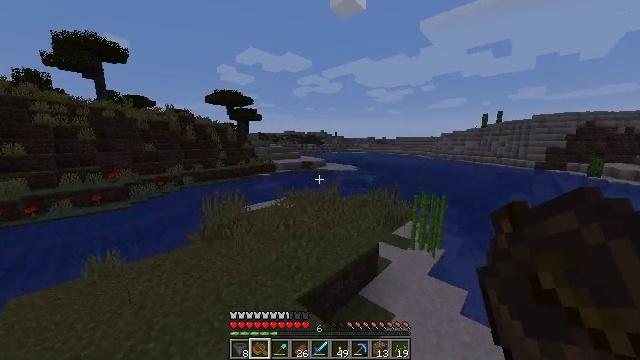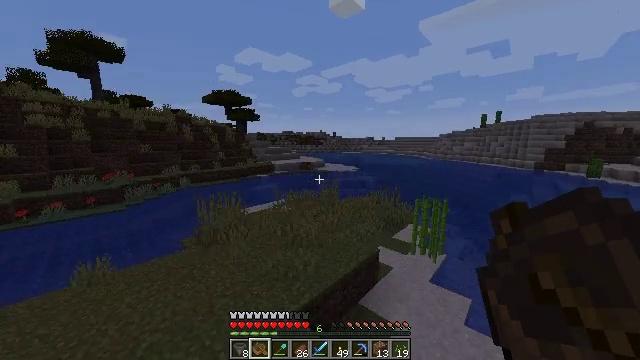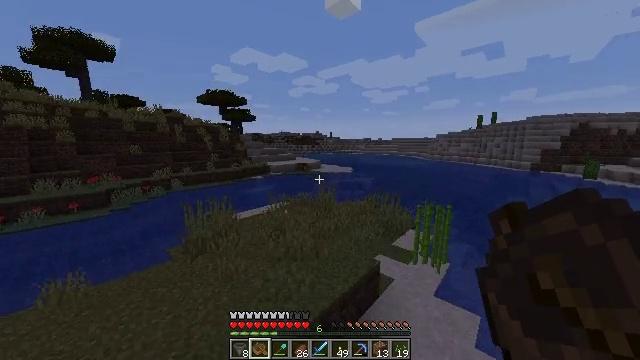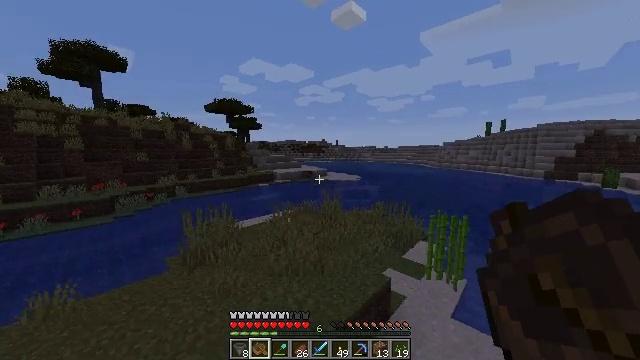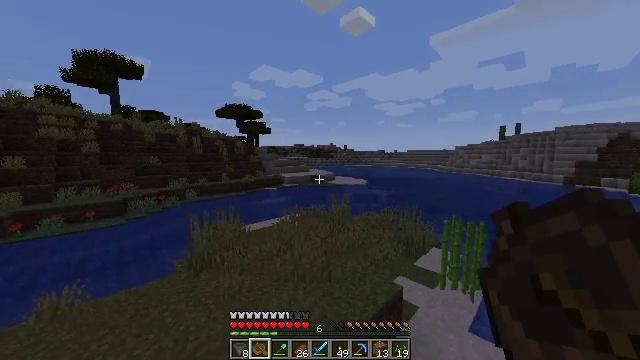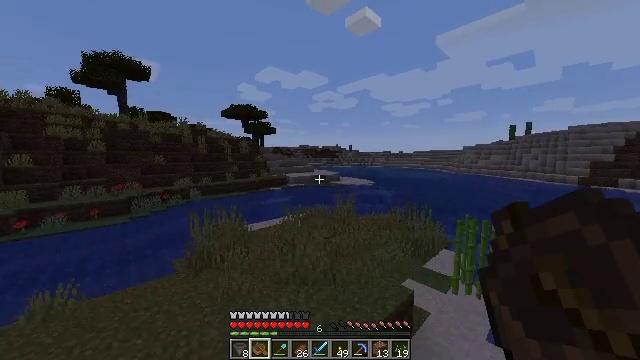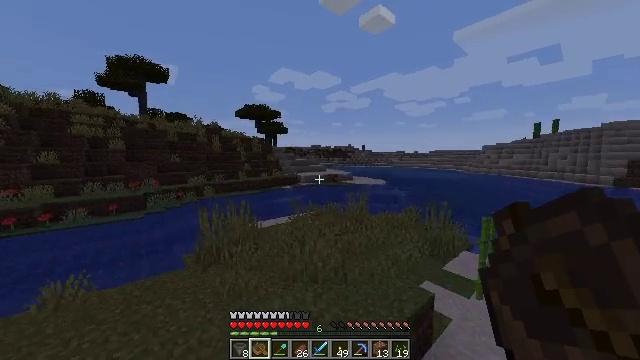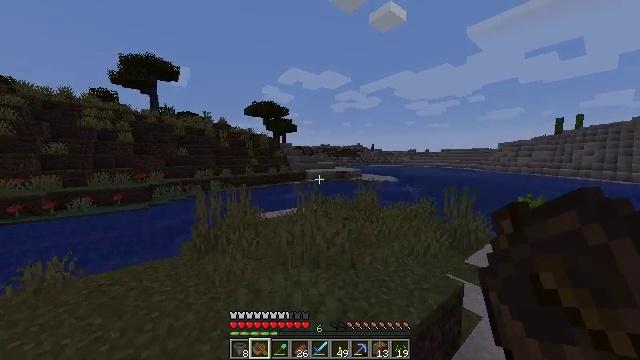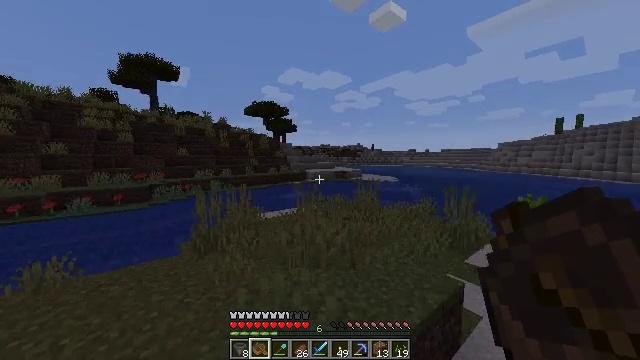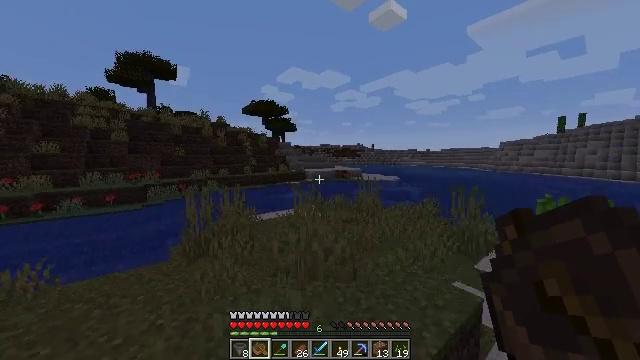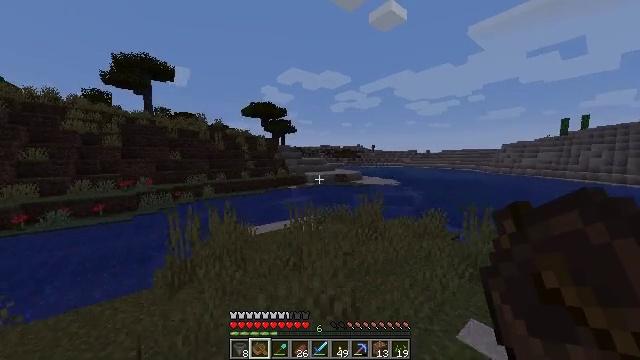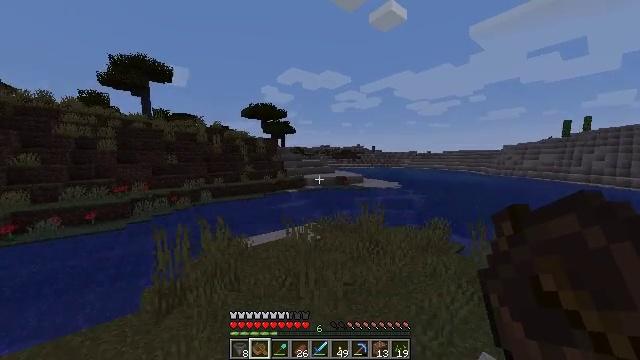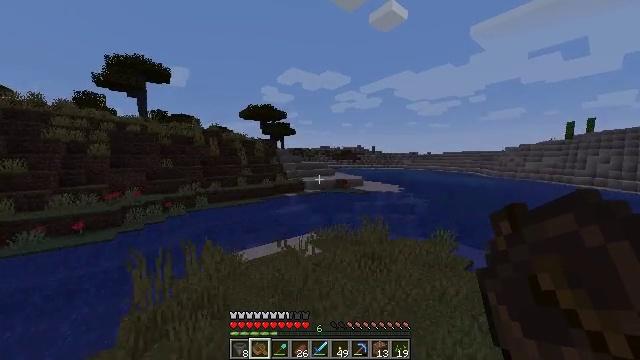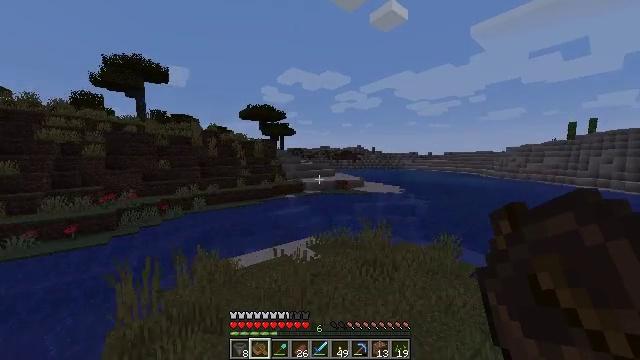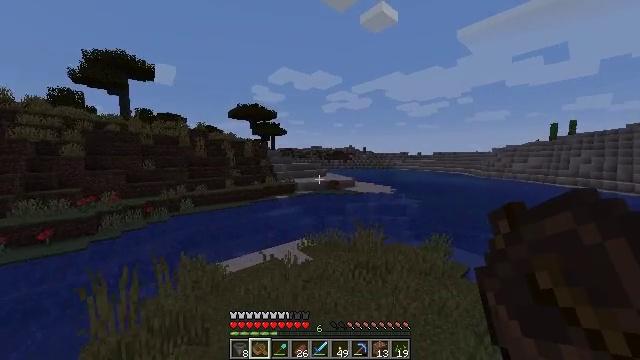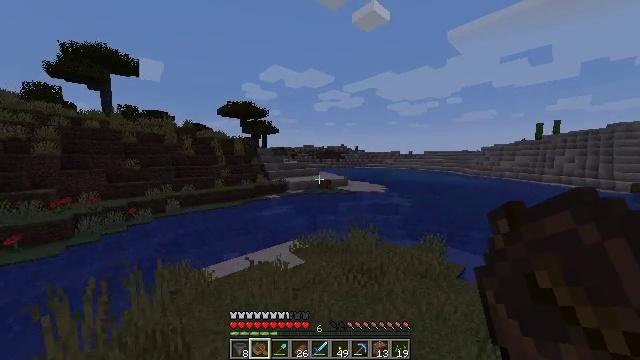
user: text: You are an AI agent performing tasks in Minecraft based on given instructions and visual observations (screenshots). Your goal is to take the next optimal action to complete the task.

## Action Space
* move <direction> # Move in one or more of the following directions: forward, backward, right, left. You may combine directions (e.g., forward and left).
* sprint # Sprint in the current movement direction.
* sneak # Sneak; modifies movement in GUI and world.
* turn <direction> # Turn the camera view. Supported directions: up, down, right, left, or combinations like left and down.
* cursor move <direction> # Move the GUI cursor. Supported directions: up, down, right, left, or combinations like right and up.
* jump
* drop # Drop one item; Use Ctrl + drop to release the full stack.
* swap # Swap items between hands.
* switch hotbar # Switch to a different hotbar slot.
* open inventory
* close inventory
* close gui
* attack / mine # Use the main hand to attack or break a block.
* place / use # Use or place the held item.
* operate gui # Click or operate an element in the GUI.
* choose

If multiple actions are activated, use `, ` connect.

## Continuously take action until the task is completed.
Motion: motion action
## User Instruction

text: Mine cactus from the desert.
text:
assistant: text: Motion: move forward, sprint, jump
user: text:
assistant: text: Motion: move forward, jump
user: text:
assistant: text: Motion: move forward, turn left and up, jump
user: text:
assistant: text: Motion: move forward, turn left and up, jump
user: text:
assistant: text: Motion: move forward, turn left, jump
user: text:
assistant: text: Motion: move forward, turn left, jump
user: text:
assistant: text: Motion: move forward, turn left, jump
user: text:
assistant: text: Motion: move forward, jump
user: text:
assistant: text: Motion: move forward, sprint, jump
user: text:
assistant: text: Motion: move forward, sprint, jump
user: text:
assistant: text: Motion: move forward, sprint, jump
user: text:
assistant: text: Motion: move forward, sprint, jump
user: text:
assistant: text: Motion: move forward, jump
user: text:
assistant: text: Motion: move forward, turn right, jump
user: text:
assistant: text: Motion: move forward, turn right, jump
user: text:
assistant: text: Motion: move forward, turn right, jump
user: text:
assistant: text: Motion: move forward, turn right, jump
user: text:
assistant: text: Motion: move forward, turn right, jump
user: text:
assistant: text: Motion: move forward, sprint, jump
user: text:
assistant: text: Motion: move forward, sprint, jump
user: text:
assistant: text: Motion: move forward, sprint, jump
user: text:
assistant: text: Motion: move forward, sprint, jump
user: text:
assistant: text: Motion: move forward, sprint, jump
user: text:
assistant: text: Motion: move forward, turn down, jump
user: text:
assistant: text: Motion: move forward, turn down, jump
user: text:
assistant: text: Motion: move forward, turn down, jump
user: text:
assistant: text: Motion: move forward, turn down, jump
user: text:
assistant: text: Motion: move forward, turn down, jump
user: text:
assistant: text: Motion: move forward, jump
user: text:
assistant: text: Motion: move forward, jump